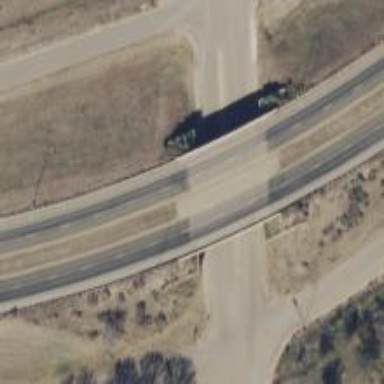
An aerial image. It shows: Asphalt bridge over expressway trunk road.